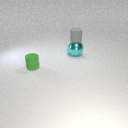
small green rubber cylinder in front of large cyan metal sphere